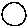
Label: circle